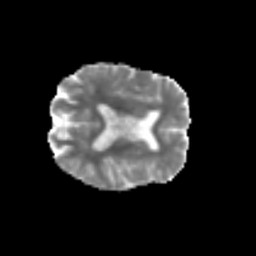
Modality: MD
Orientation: axial
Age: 74
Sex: female
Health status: ill
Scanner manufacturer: siemens
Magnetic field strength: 3 T
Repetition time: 8.7 s
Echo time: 0.11 s